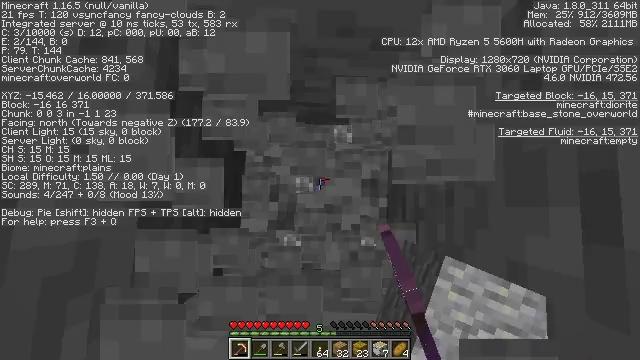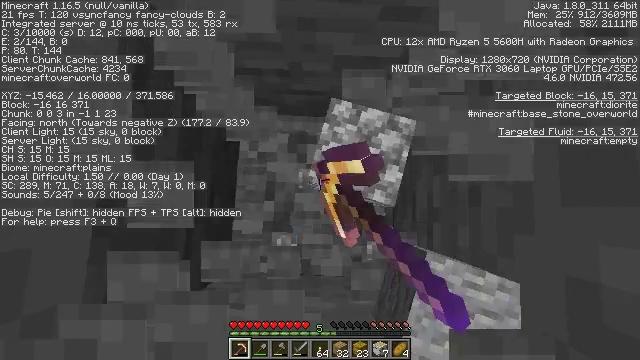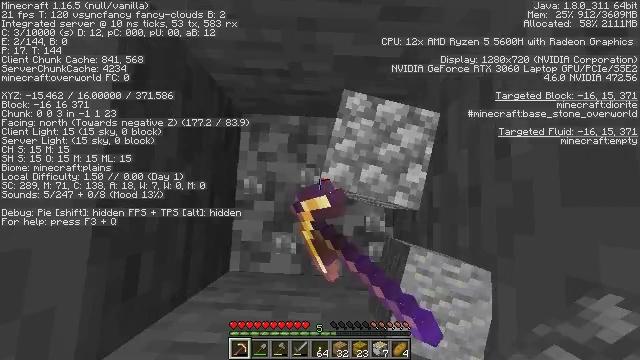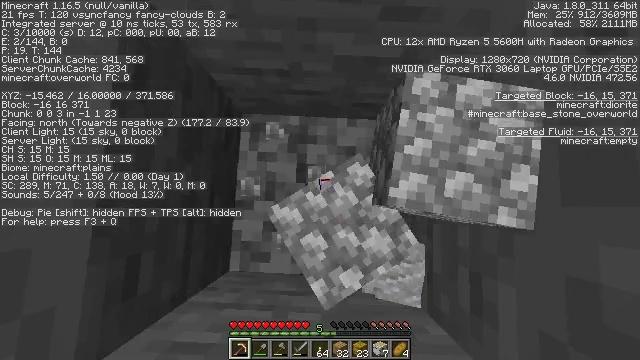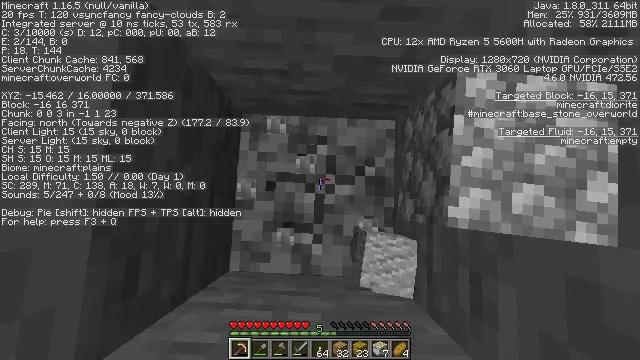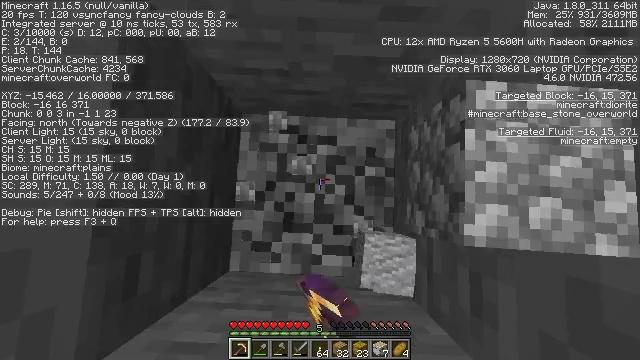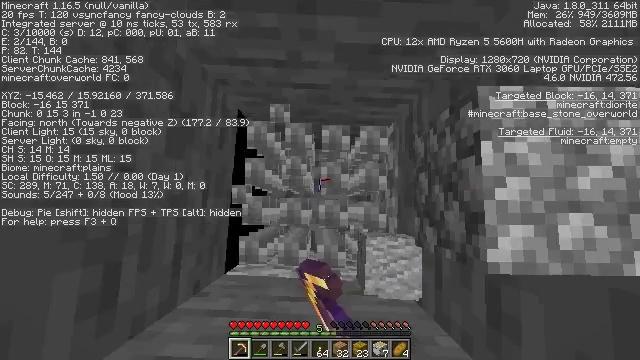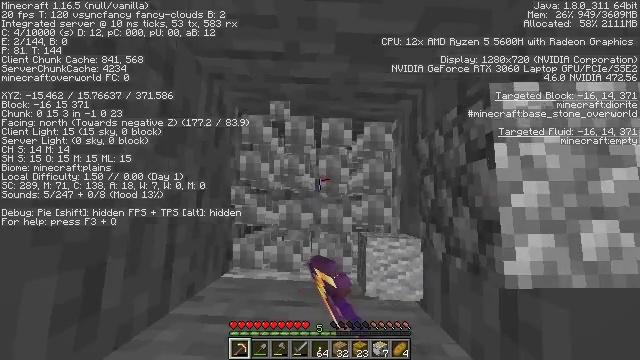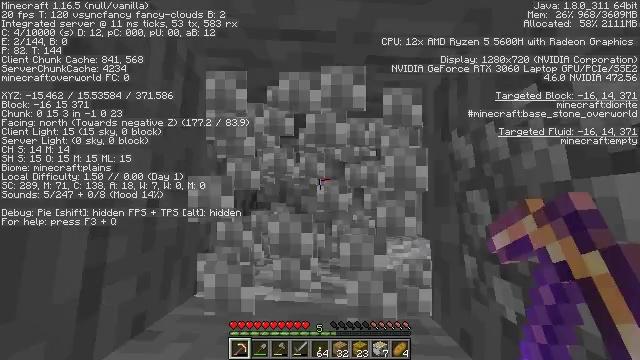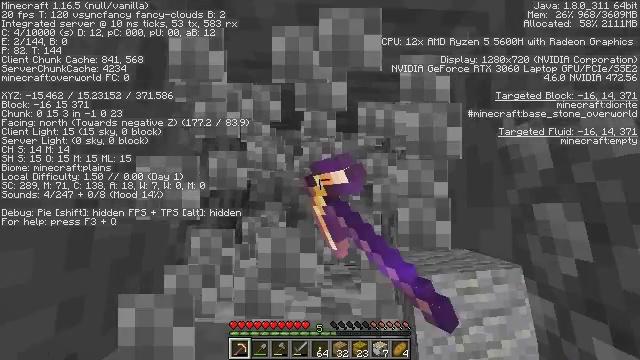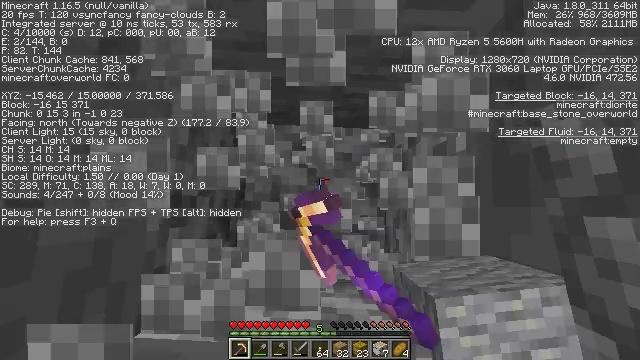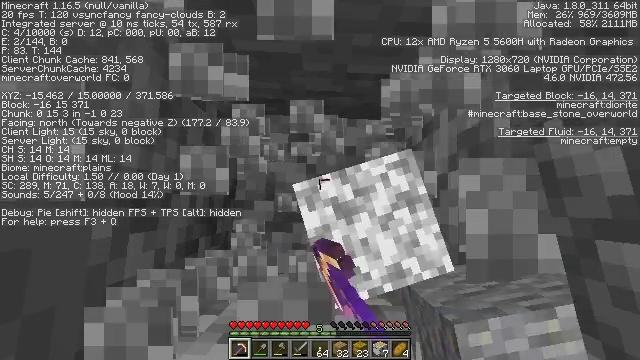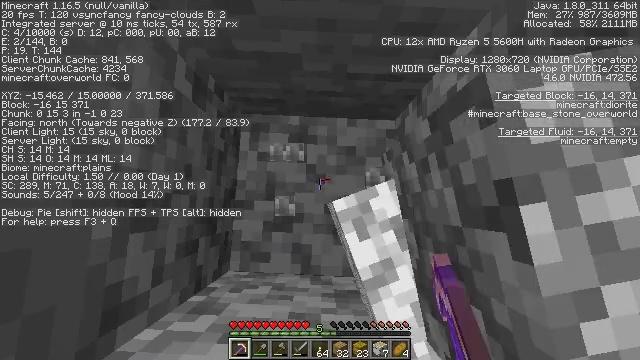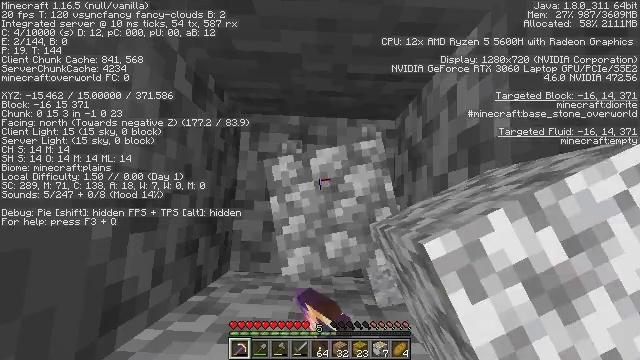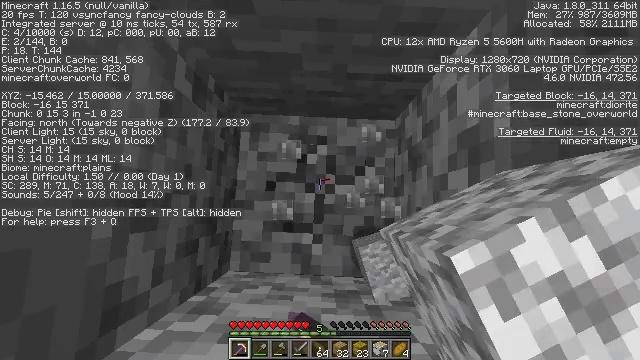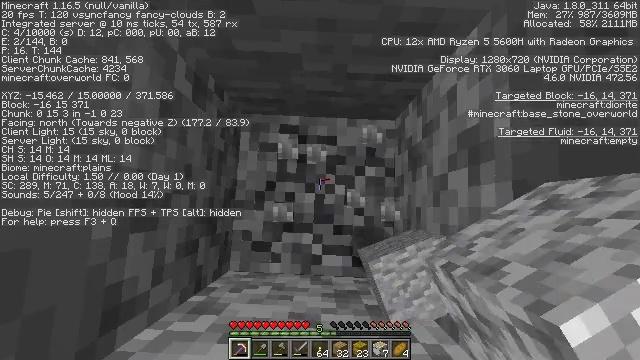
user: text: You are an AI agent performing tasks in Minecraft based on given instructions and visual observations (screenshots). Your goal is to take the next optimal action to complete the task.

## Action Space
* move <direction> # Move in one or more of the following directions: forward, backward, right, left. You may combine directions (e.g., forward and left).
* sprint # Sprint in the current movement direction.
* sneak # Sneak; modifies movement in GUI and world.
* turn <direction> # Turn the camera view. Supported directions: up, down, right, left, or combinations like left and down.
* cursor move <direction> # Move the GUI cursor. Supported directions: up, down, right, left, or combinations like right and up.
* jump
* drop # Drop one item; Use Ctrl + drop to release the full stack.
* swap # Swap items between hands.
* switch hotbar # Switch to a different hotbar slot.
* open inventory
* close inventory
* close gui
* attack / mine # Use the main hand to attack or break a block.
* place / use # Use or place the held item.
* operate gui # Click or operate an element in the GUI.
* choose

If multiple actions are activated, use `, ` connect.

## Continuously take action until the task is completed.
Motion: motion action
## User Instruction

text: Break the diorite block.
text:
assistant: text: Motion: attack / mine
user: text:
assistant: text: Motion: attack / mine
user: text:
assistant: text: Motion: attack / mine
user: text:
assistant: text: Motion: attack / mine
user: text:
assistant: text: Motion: attack / mine
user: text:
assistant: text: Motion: attack / mine
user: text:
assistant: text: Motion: attack / mine
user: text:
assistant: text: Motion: attack / mine
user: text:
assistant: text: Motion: attack / mine
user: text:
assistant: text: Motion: attack / mine
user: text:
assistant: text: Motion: attack / mine
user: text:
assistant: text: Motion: attack / mine
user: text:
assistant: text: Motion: attack / mine
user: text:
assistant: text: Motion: attack / mine
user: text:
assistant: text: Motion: attack / mine
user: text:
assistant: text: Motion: attack / mine
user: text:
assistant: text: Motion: attack / mine
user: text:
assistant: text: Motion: attack / mine
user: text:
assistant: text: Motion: attack / mine
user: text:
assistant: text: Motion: attack / mine
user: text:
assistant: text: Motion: attack / mine